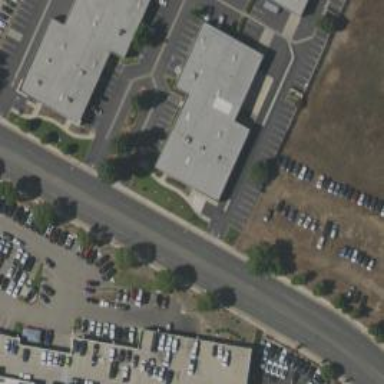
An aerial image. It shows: Warehouse building.